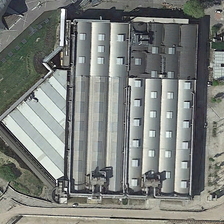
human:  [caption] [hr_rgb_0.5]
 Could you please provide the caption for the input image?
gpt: a silver gray center building is near several green trees and a piece of green meadow .

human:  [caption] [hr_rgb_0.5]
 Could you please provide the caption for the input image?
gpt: the center is surrounded by dark green trees .

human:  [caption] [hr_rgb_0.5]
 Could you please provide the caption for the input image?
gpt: a basketball court is next to the center .

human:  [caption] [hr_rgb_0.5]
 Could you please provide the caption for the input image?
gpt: a silver gray center building is near several green trees and a piece of green meadow .

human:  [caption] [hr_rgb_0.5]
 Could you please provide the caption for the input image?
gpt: the center is surrounded by dark green trees .